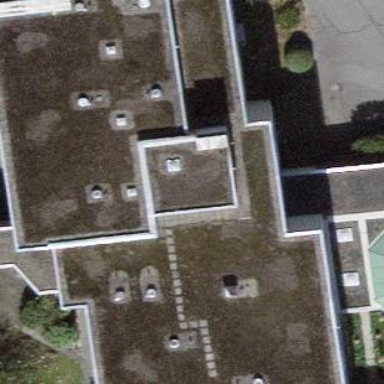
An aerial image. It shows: Building.